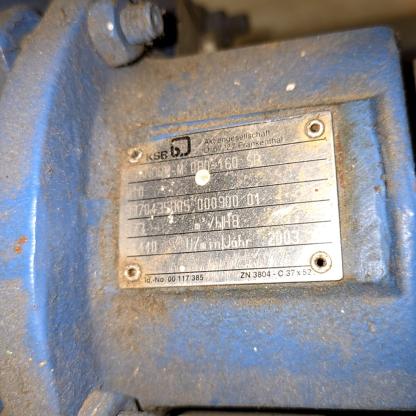
Klasa: tabliczka-znamionowa